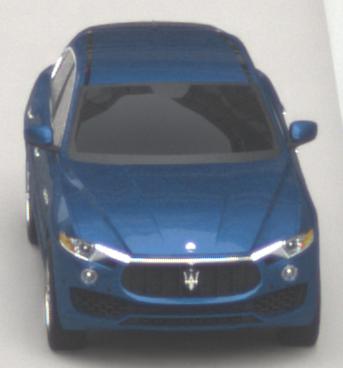
Make: Maserati
Model: Levante GT Hybrid
Detailed model: Levante
Model produced from: 2021/07
Model produced until: 2022/10
Doors: 4
Color: blue
Road condition: dry road
Daytime: midday
Contrast: low contrast